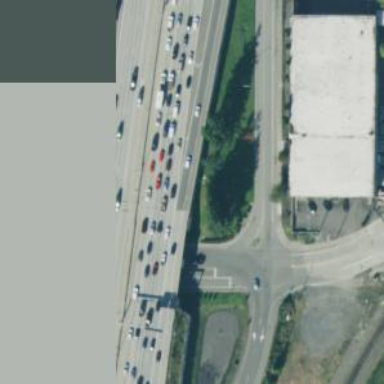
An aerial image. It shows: Asphalt road at the secondary link level.